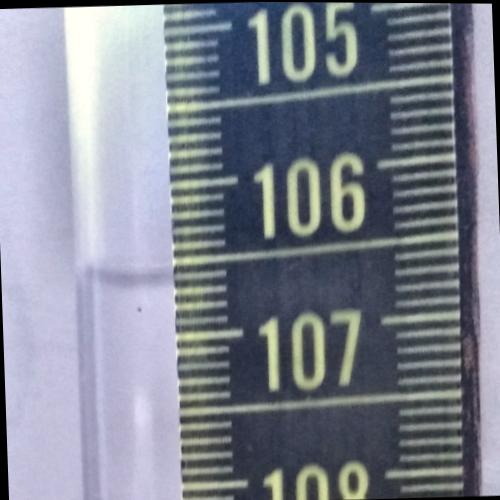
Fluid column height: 106.6 cm